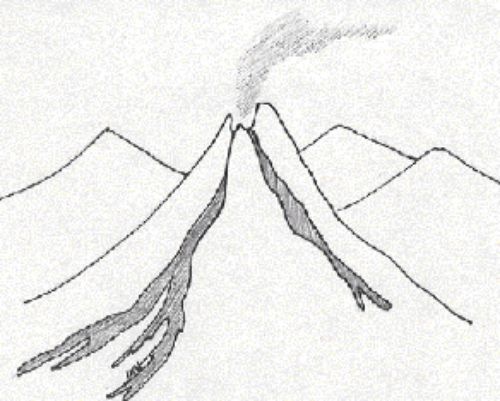
Label: volcano